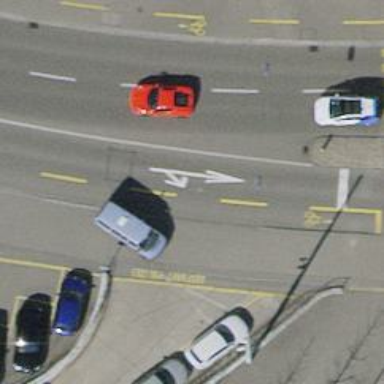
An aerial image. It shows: Unmarked crossing with traffic calming table on the road.